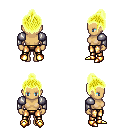
a pixel art fantasy rpg character, female body template, human, tanned skin, steel arm armor, gold greaves, gold short topknot hairstyle, gold boots, four views (front, back, left, right), 2x2 character sprite sheet, small pixel art, hard edges, no anti-aliasing